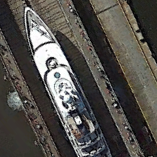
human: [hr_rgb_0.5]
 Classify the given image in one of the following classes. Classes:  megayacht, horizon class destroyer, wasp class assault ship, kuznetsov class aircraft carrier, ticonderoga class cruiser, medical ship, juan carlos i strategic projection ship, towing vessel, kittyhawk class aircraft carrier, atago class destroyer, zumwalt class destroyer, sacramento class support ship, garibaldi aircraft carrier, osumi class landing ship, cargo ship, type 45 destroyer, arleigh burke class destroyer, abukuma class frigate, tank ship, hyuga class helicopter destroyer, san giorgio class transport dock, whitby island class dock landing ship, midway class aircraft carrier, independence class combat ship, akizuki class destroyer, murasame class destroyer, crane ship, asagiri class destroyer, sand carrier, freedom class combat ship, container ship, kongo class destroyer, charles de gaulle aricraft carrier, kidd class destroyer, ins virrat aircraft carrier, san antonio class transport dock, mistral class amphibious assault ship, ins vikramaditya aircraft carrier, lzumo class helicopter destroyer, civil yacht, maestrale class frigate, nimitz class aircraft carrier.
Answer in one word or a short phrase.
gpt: Megayacht